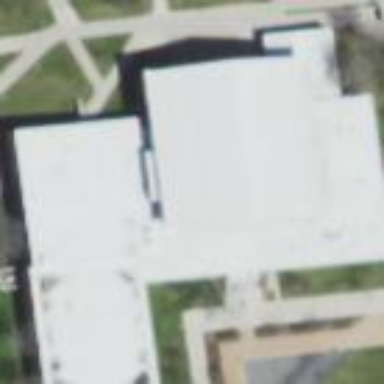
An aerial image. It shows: College building.